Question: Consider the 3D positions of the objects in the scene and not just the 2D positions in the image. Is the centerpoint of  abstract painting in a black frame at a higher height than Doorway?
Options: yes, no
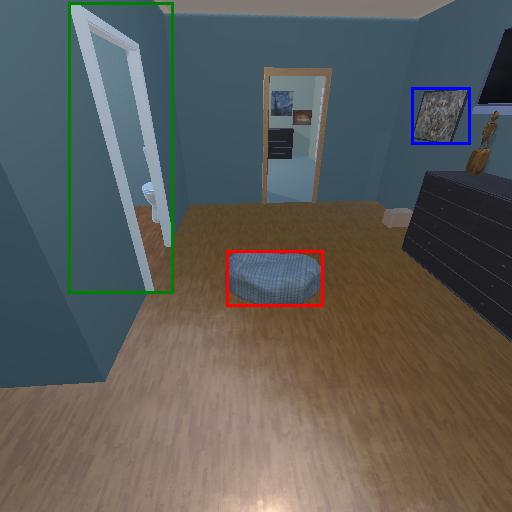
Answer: yes